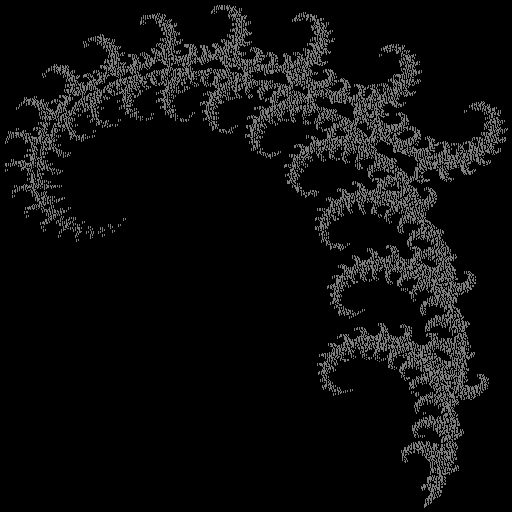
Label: coral